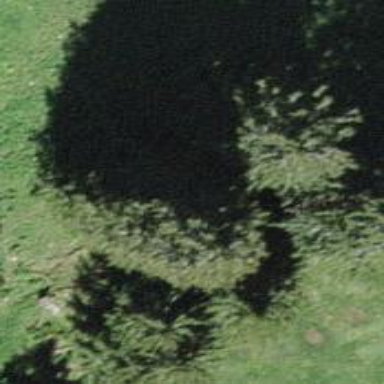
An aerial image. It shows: Needle-leaved tree in natural setting.